Field crop: maize
Growth stage: 2
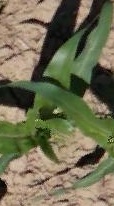
Species: maize